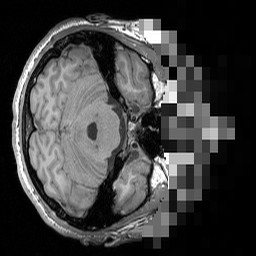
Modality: T1w
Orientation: axial
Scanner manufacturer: siemens
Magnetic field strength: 3 T
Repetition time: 1.5 s
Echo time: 0.00291 s